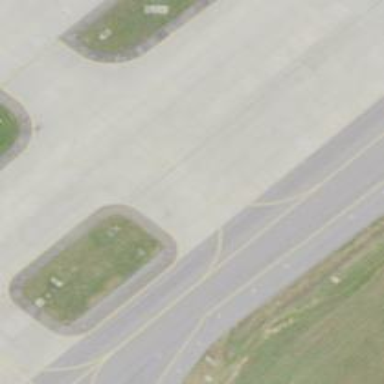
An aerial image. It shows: Image of taxiway at airport.